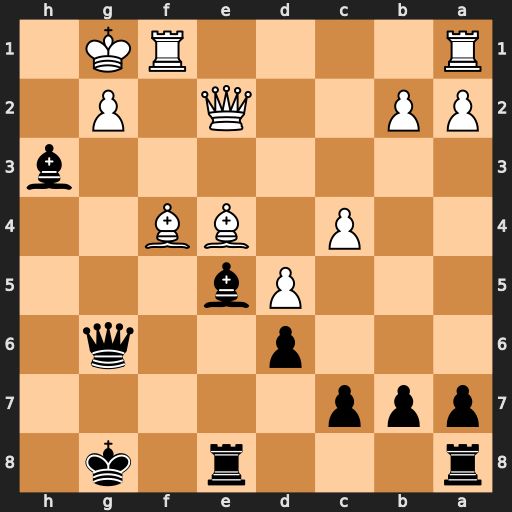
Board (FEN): r3r1k1/ppp5/3p2q1/3Pb3/2P1BB2/7b/PP2Q1P1/R4RK1
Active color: b
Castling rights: -
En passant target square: -
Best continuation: Bd4+ Kh1 Rxe4